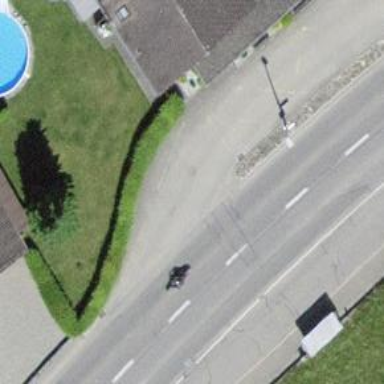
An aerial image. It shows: Bus stop with platform for public transport.